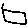
Label: square